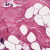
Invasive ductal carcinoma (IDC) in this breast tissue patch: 0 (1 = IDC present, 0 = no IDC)